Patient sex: M
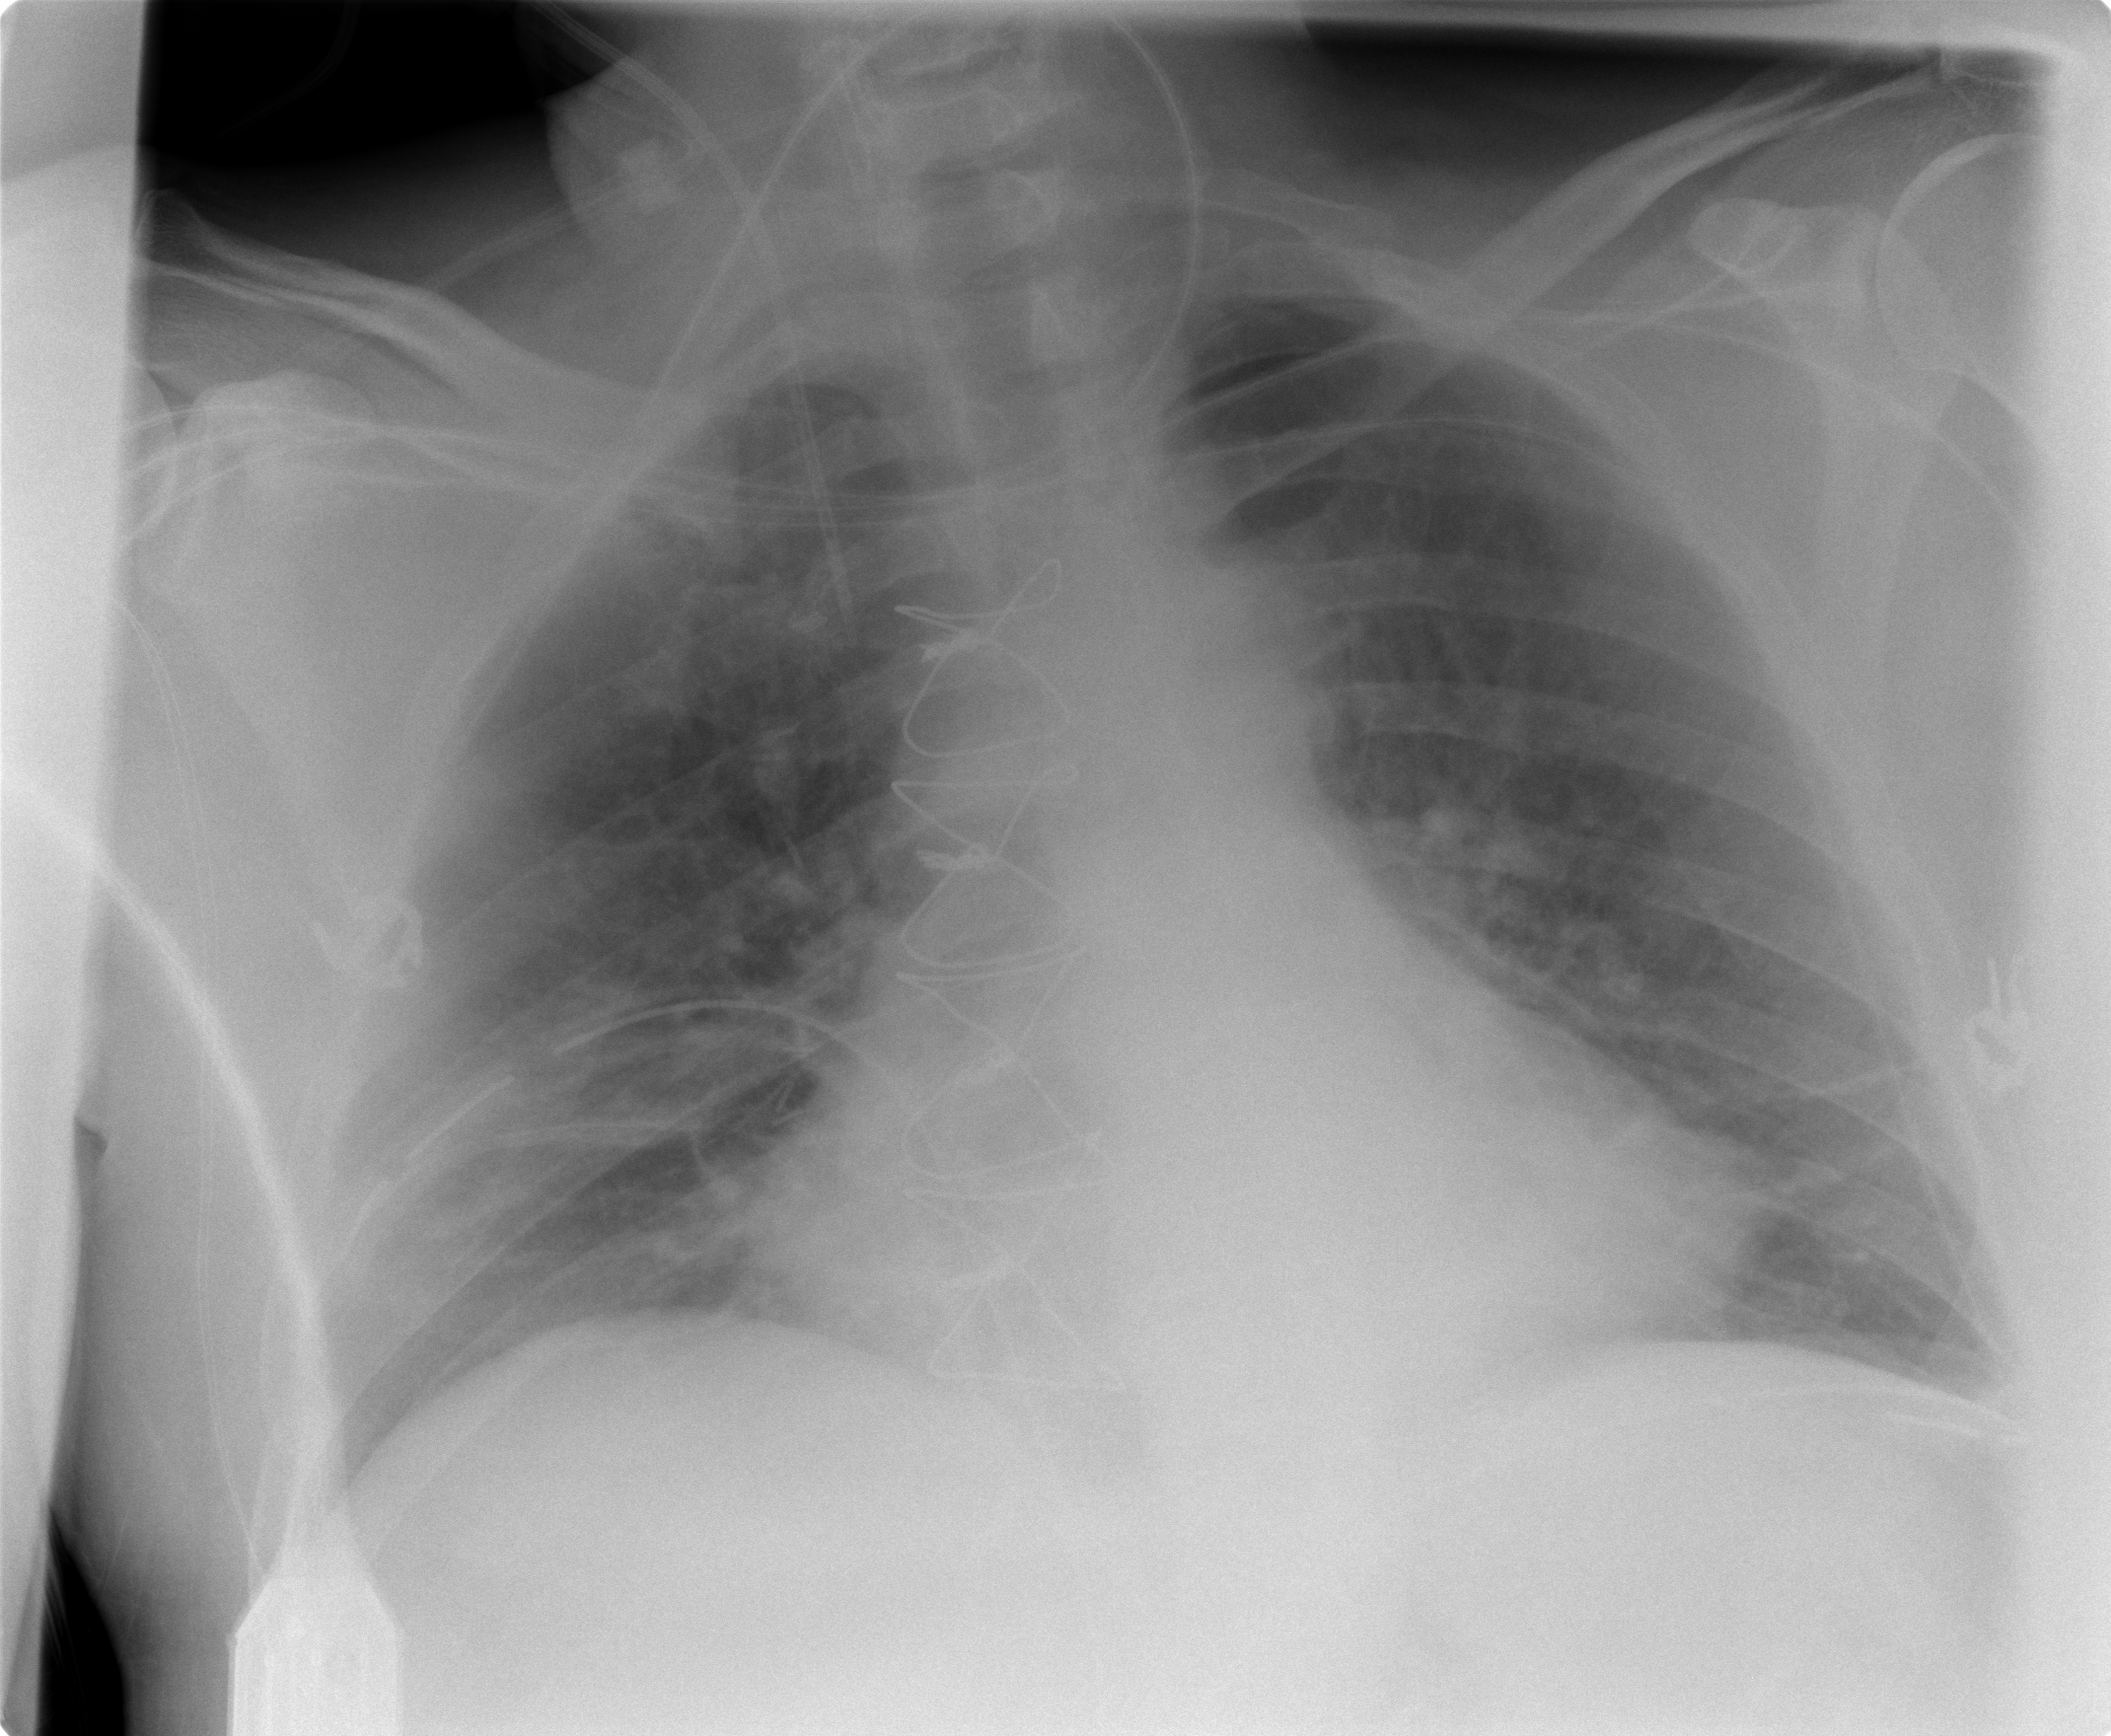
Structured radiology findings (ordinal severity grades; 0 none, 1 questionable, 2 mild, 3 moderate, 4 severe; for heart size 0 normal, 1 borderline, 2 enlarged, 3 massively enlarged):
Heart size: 2
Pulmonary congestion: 2
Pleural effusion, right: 2
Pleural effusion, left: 0
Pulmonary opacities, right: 2
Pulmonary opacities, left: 0
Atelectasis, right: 2
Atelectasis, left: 2